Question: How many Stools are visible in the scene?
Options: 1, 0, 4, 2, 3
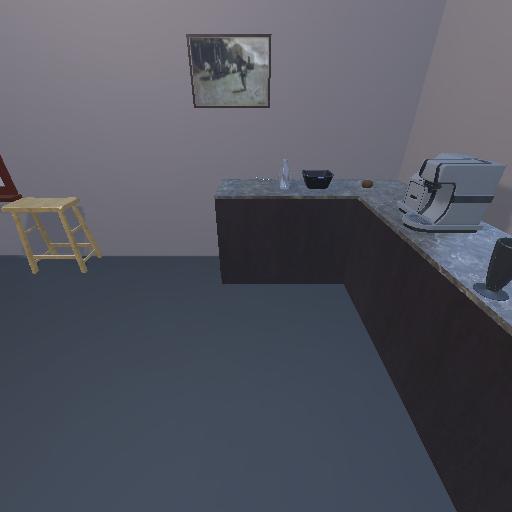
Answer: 1